Question: So I'm trying to make the switch from Textmate to BBEdit and I've gotten past most differences except for one...the little arrows BBEdit puts in to show tab.
For each time I hit tab a little arrow is displayed on the screen.
Is it possible to turn this off? I found detab but that just removes the tabs in favor of spaces.
I just don't want to see that little arrow. I've looked through preferences and search a little for an obvious answer but I can't seem to find anything.

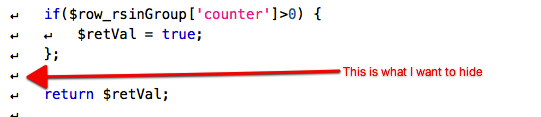
Answer: Turns out is was not a BBEdit issue as much as the font I was using. I switched to a more standard font and the tab arrows went away.